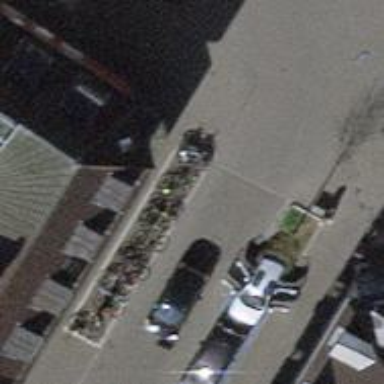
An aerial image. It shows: Bicycle parking area with stands.